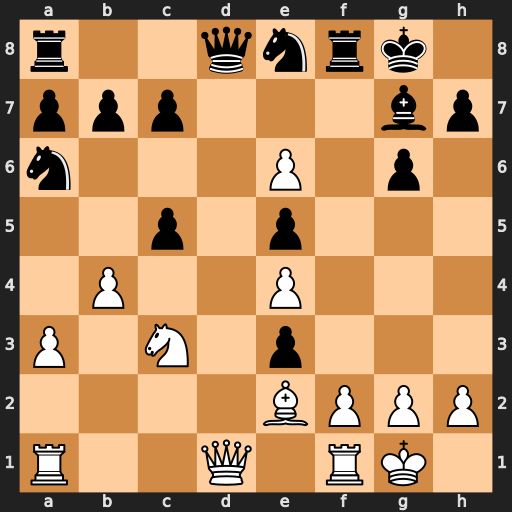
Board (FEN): r2qnrk1/ppp3bp/n3P1p1/2p1p3/1P2P3/P1N1p3/4BPPP/R2Q1RK1
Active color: w
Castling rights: -
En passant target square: -
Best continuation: Qxd8 Rxd8 e7